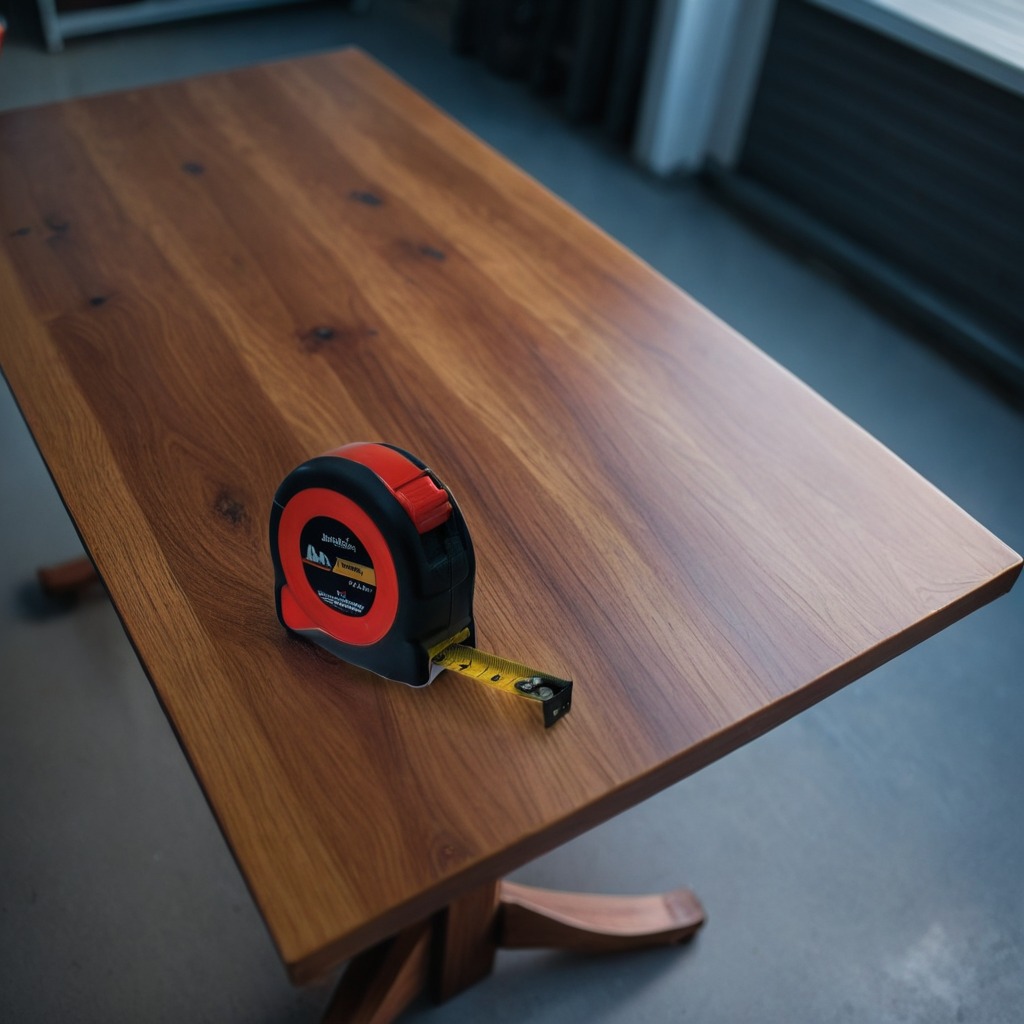
A measuring tape lies on the old table in the small garage.